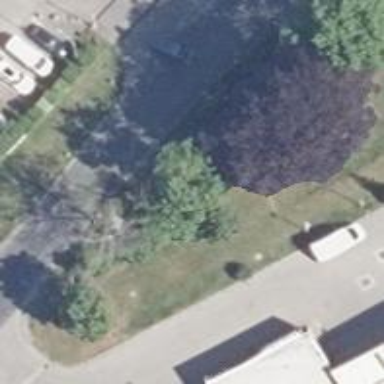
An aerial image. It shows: Single tag "natural: tree."